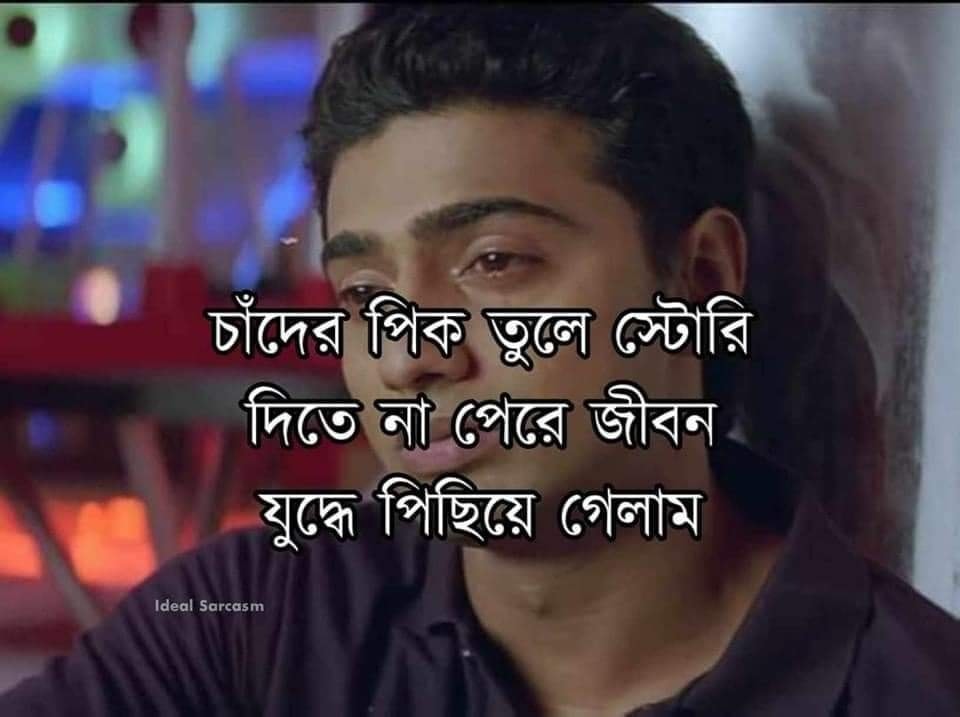
Text: চাঁদের পিক তুলে স্টোরি দিতে না পেরে জীবন যুদ্ধে পিছিয়ে গেলাম
Label: Non Hate